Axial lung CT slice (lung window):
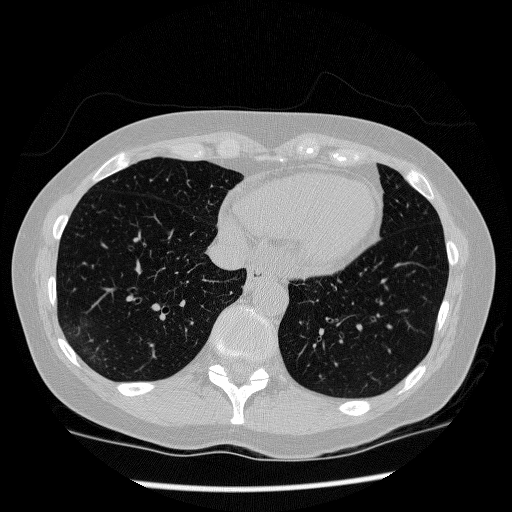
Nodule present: no